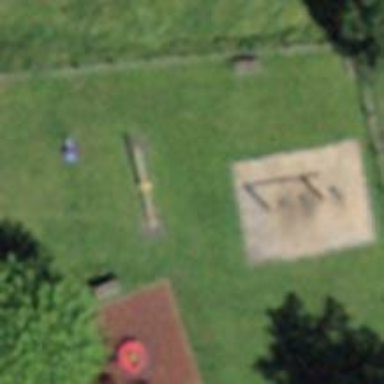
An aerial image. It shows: Seesaw in the playground.